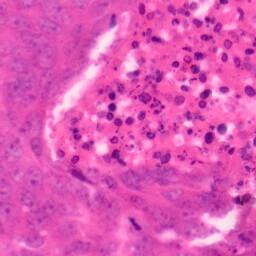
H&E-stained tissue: Colon